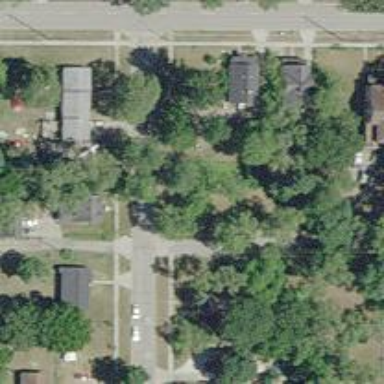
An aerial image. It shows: Alley classified as service road.